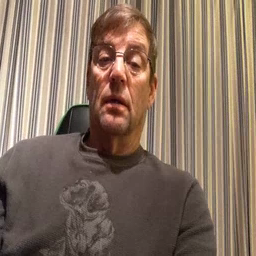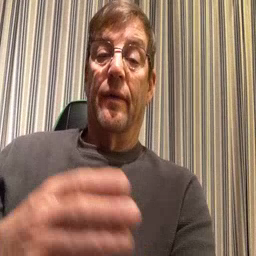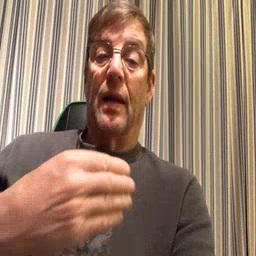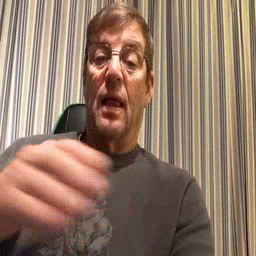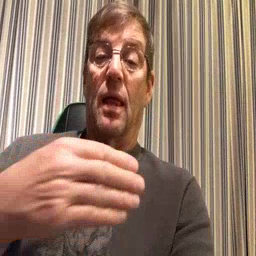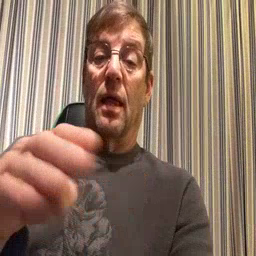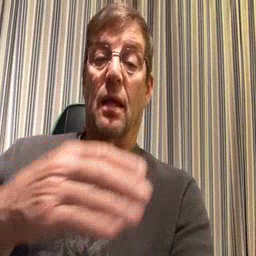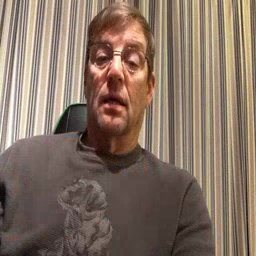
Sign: flag